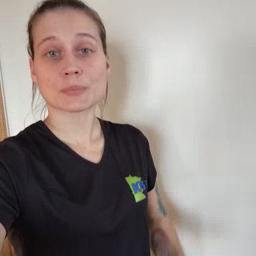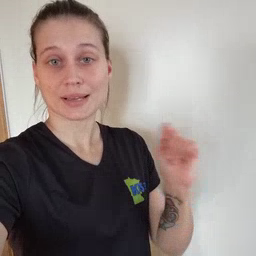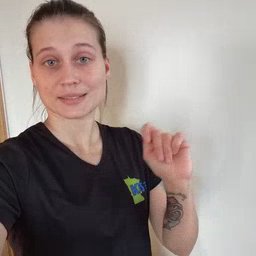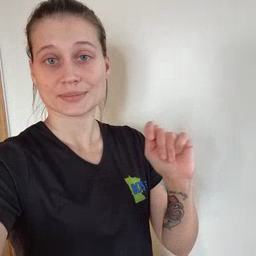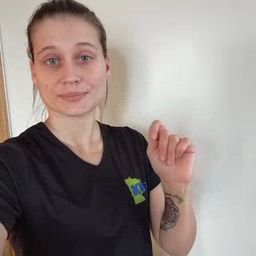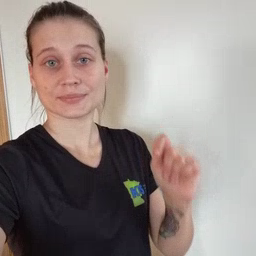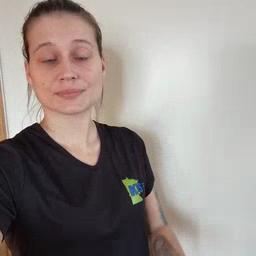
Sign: potty